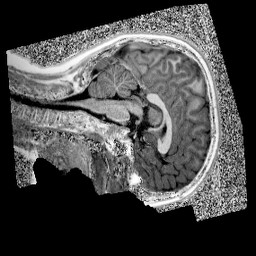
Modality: UNIT1
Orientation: sagittal
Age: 10
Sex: male
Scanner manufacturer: siemens
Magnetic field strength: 3 T
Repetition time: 4 s
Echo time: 0.00299 s